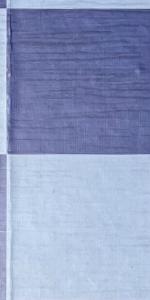
Label: Empty